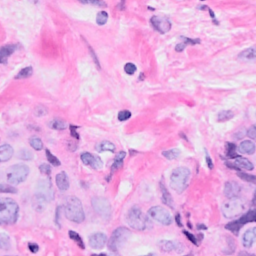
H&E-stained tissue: Breast